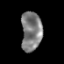
Tissue: prostate
Cell type: T cells
Senescence score: 0.2785
Nuclear area (px): 794
Mean DAPI intensity: 125.935